Interaction volume radius: 10 \u00c5
Interaction volume height: 10 \u00c5
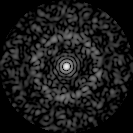
Disorder parameter: 0.8145